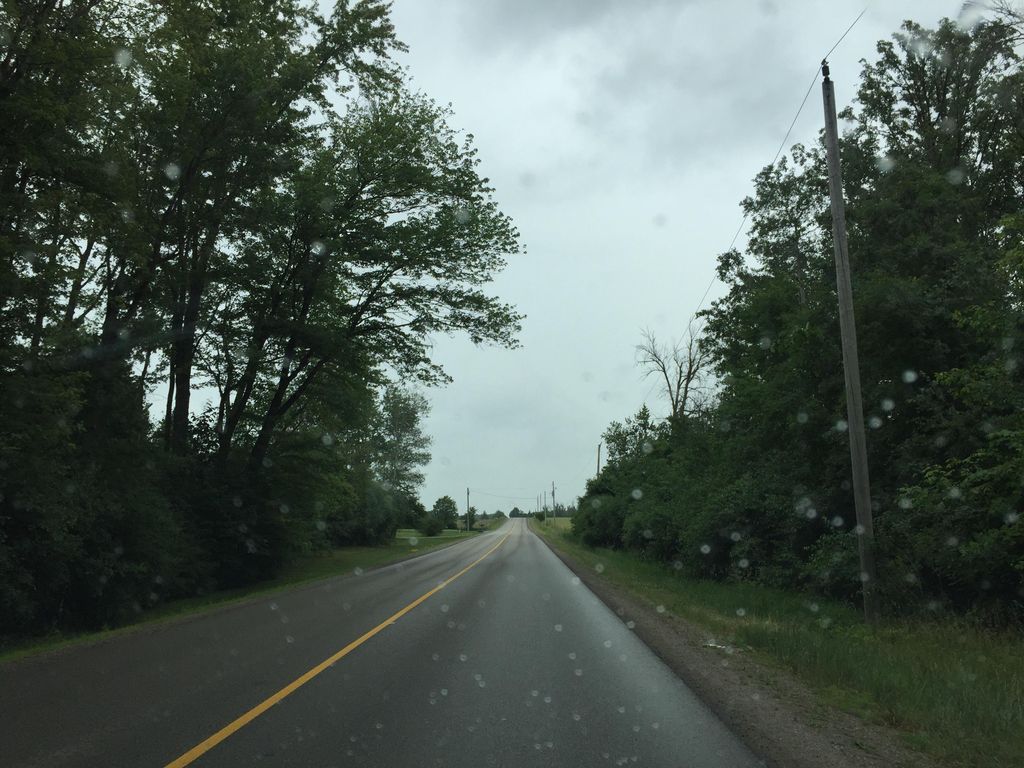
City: kitchener-waterloo